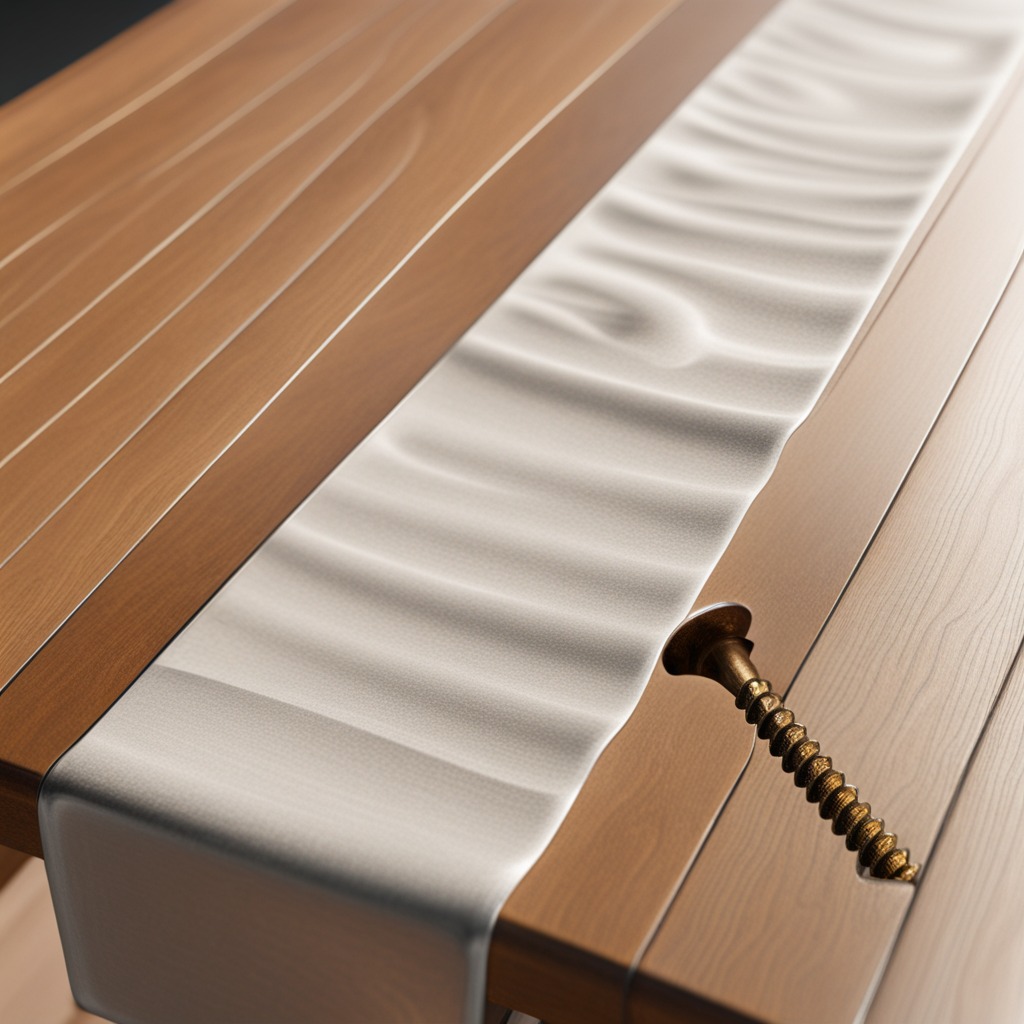
A metal screw is lying on a wooden table in an outdoor workshop during daytime bright natural light soft shadows worn but beneath the cloth.